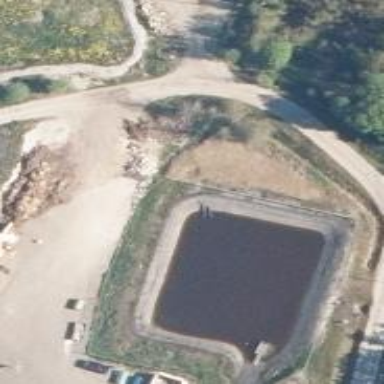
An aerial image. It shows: Retention basin containing natural water.